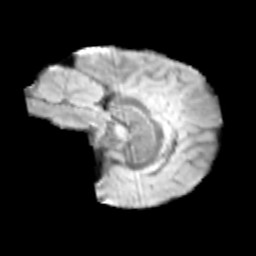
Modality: T2w
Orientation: sagittal
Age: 12
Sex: male
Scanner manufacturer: siemens
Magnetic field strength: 3 T
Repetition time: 3.8 s
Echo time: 0.07 s